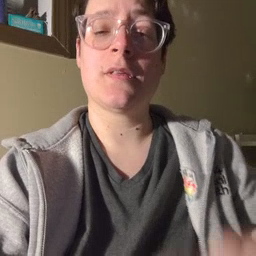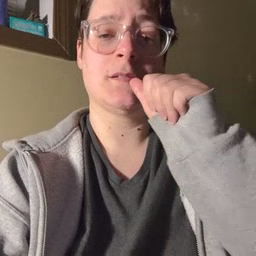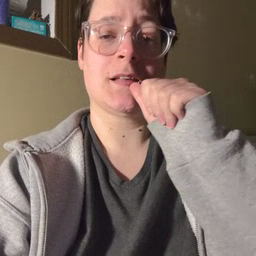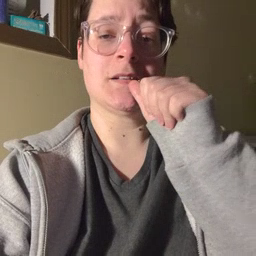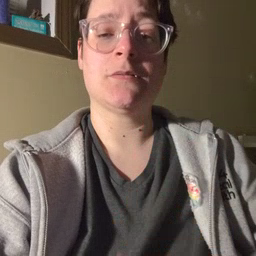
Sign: nuts